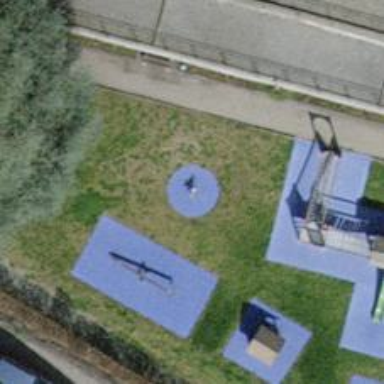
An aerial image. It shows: Playground with springy equipment.